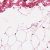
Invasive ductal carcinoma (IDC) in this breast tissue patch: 0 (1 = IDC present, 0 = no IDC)